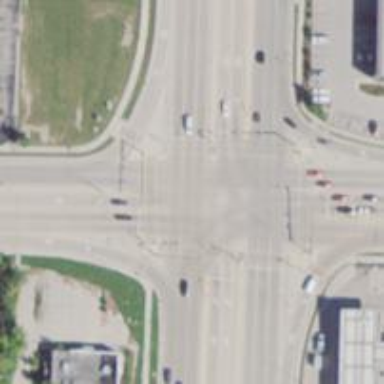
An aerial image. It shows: Uncontrolled road crossing.